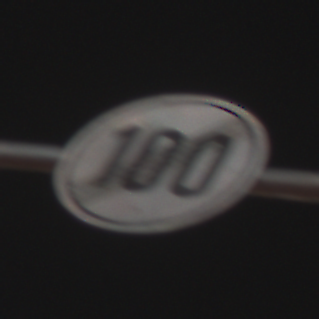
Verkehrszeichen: EndeGeschwindigkeit100
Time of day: Night
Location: Outdoor (Urban)
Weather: PartlyCloudy
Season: NotSpecified
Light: Artificial